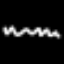
Label: squiggle